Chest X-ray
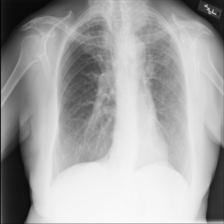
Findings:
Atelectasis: negative
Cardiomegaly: negative
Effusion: negative
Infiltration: negative
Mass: negative
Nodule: negative
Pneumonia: negative
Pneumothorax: negative
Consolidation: negative
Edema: negative
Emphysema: negative
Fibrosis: positive
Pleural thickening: negative
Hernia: negative